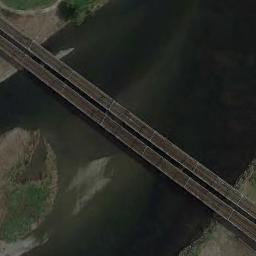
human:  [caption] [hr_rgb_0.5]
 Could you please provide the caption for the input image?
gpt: Two parallel bridges connect the land on both sides of the turquoise water  There are several green islands in the river .

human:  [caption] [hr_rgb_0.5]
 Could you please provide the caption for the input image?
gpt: A bridge is built on a dark green river and the river has a channel bar .

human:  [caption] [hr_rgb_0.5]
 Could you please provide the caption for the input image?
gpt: On one side of the river, There are farmland  And on the other side, There are settlements .

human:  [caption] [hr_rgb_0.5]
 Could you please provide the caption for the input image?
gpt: There are two bridges over the water and land .

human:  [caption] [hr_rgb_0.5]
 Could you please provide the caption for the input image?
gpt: The two Bridges are parallel to each other .